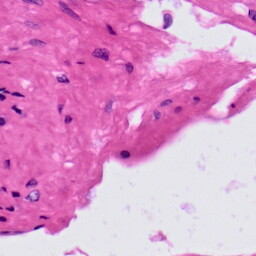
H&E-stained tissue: Prostate